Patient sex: F
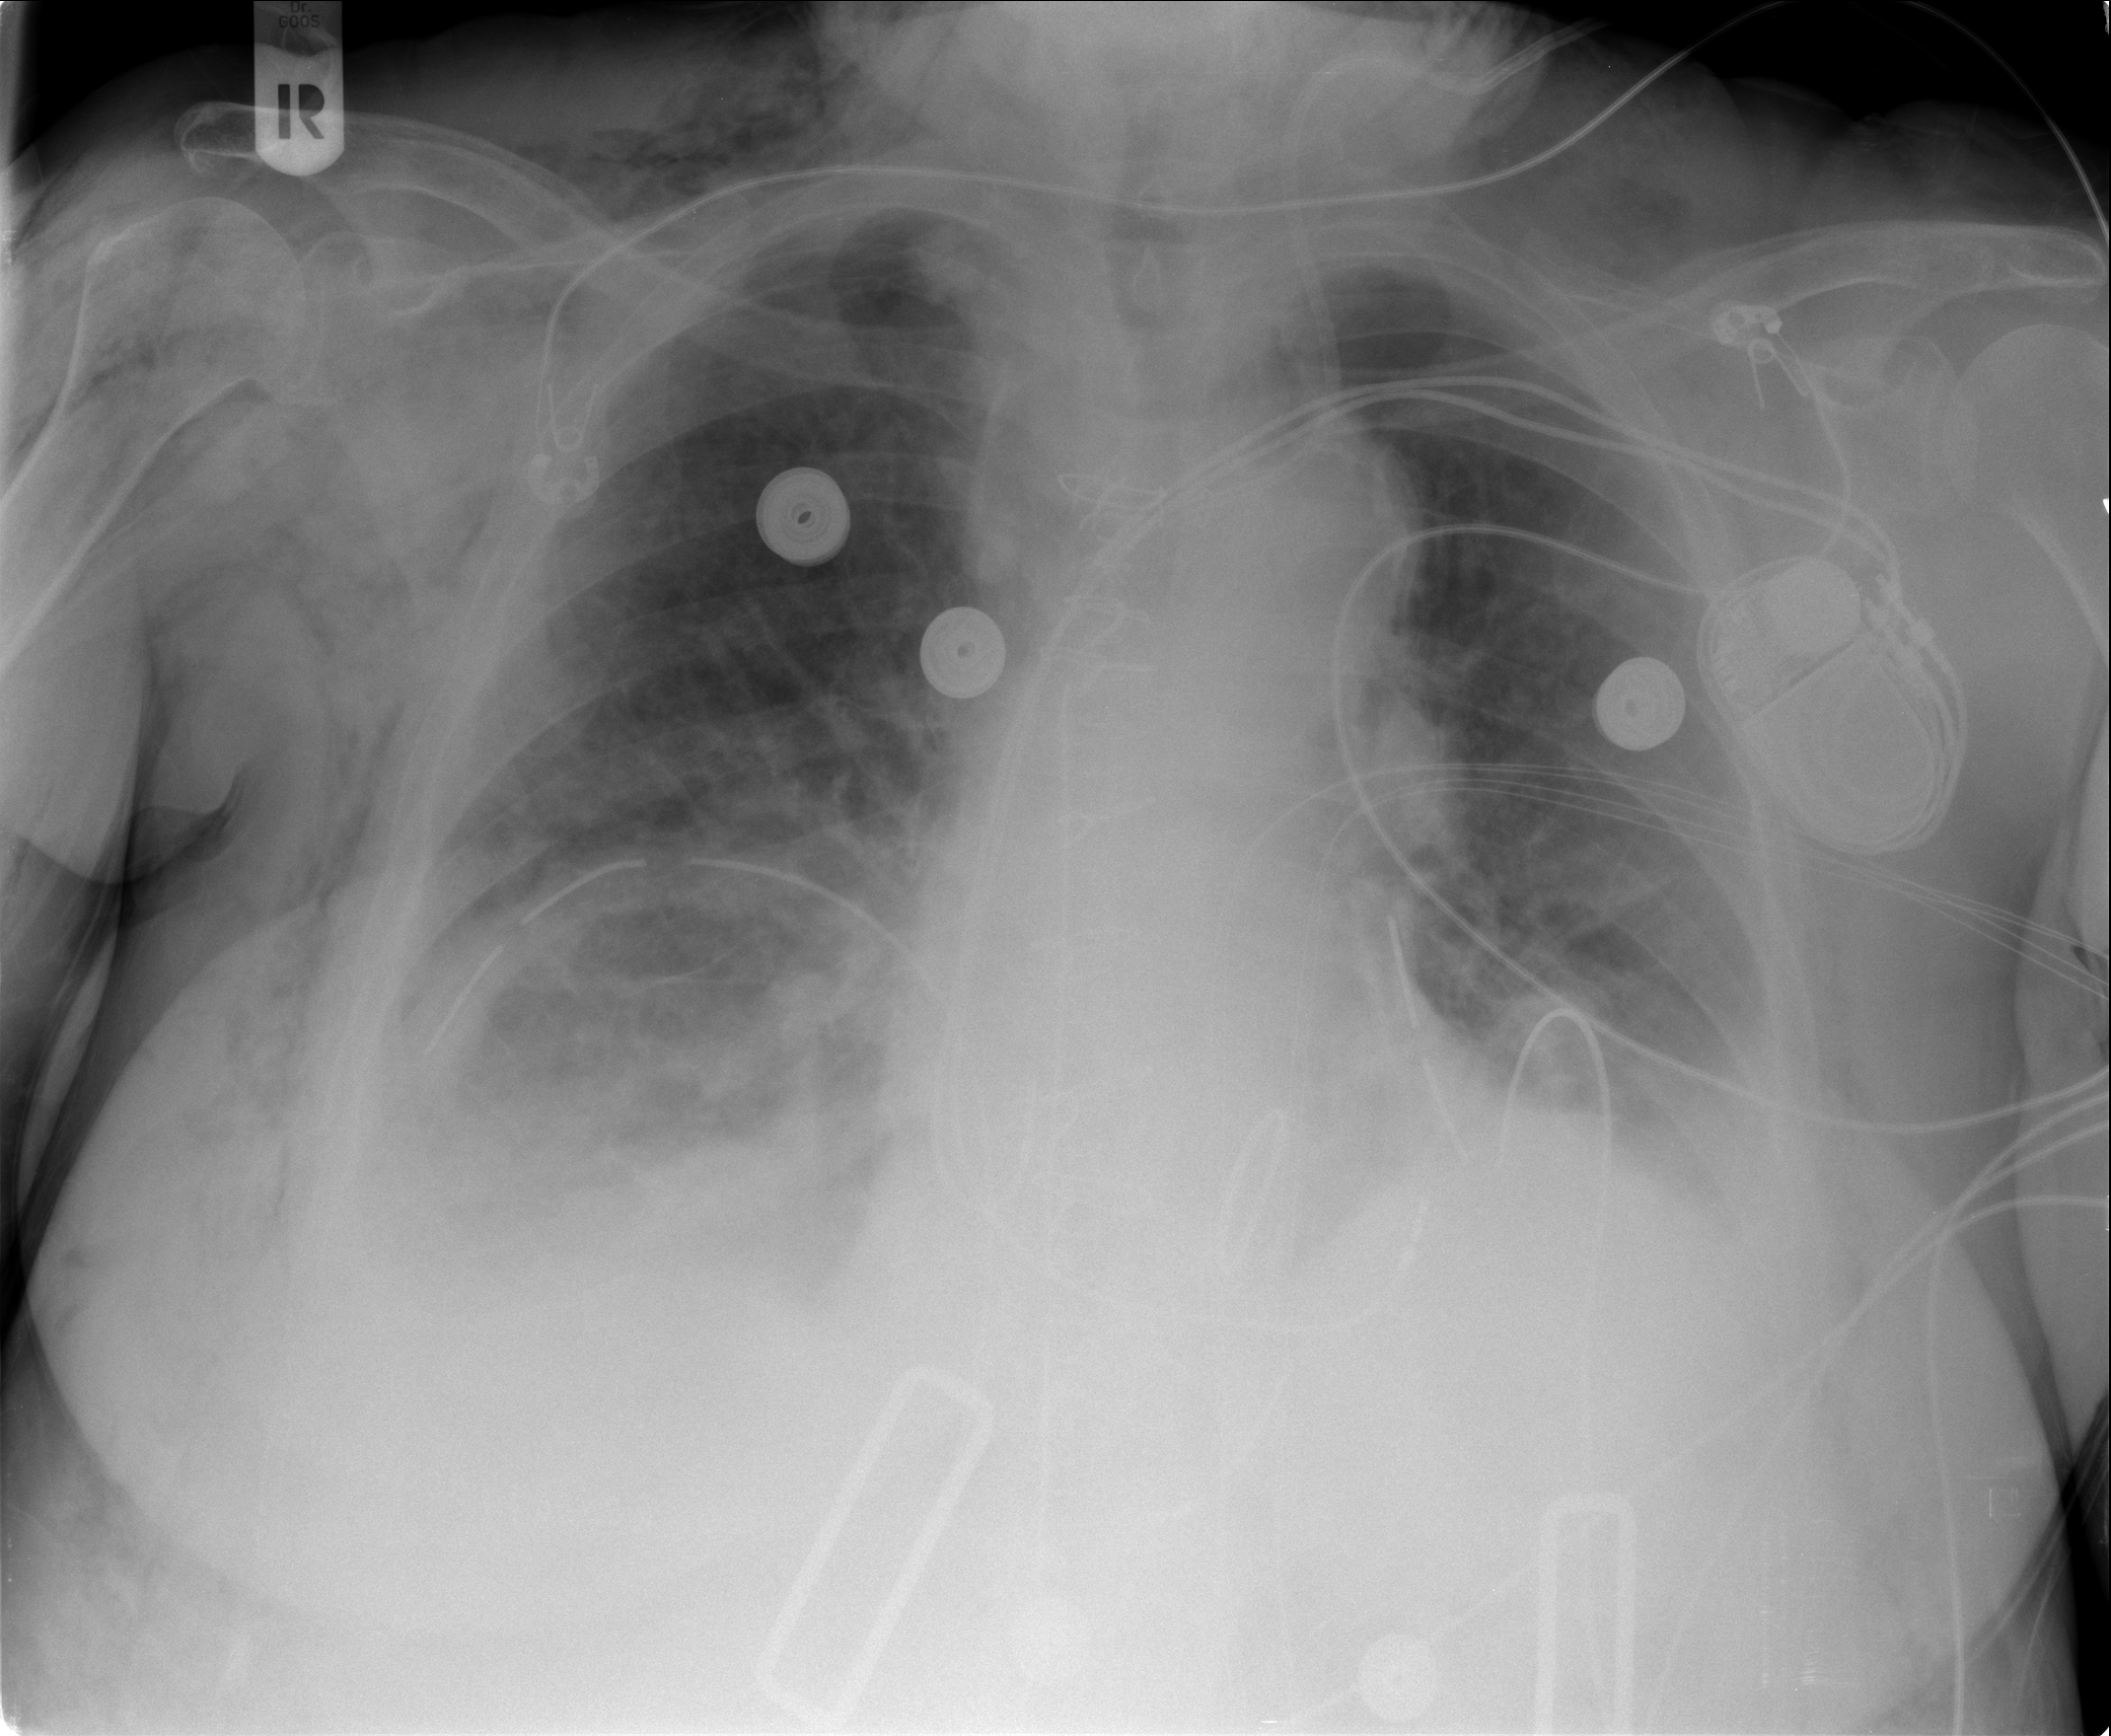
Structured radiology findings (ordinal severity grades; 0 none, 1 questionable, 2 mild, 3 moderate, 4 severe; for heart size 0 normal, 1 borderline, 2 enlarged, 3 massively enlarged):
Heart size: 0
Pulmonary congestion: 2
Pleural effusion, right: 2
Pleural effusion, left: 2
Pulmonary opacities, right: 0
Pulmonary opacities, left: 0
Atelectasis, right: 2
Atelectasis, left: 2